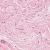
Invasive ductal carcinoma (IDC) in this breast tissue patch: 0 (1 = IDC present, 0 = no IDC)